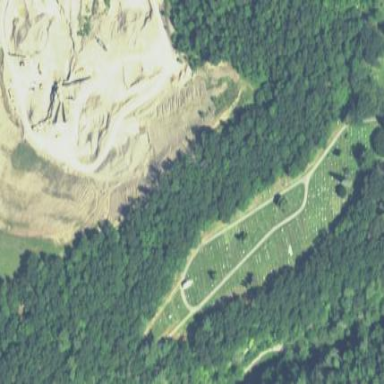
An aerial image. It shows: Graveyard.